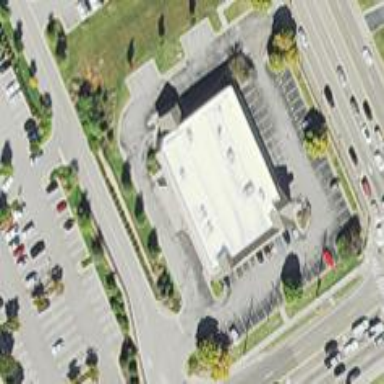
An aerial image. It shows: Pharmacy providing healthcare services.